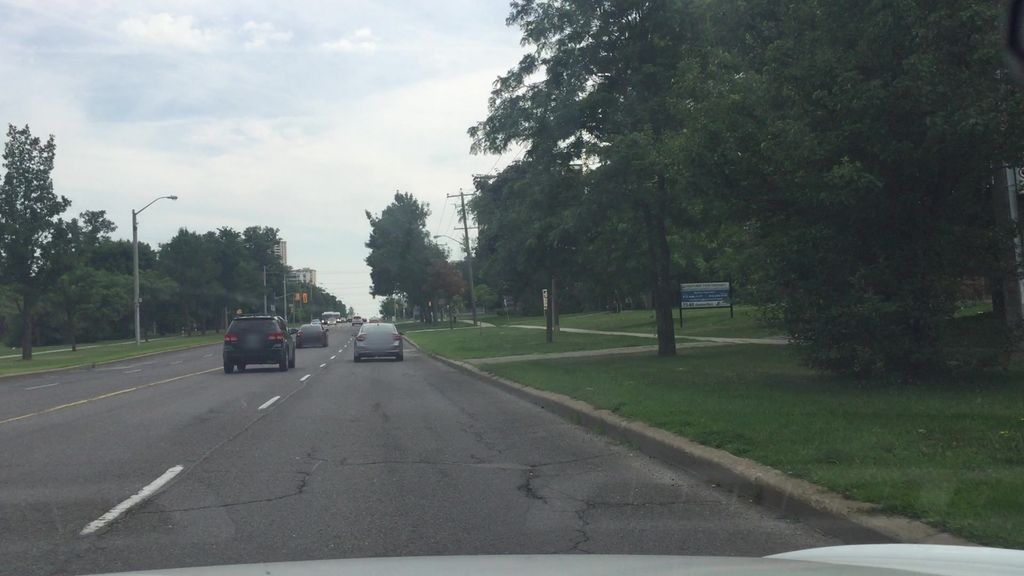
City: toronto